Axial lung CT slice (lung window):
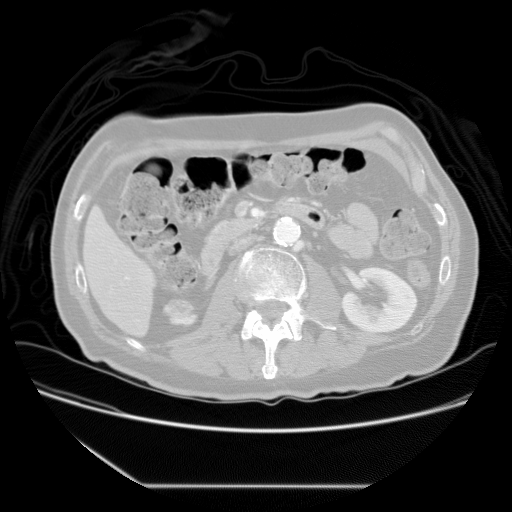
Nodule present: no